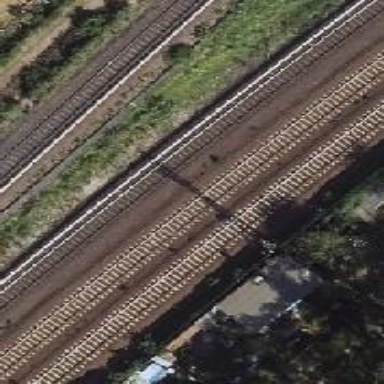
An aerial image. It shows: Solitary milestone along the railway.